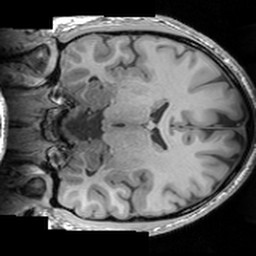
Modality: T1w
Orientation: coronal
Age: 26
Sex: male
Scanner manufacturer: siemens
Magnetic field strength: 3 T
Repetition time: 1.63 s
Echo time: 0.00311 s